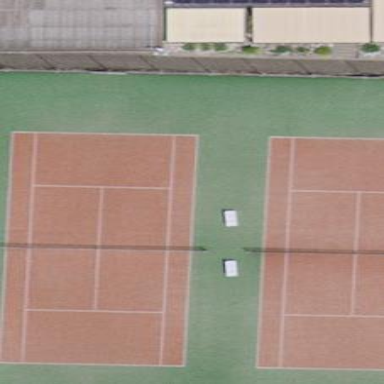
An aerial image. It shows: Tennis court on the leisure land pitch.